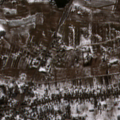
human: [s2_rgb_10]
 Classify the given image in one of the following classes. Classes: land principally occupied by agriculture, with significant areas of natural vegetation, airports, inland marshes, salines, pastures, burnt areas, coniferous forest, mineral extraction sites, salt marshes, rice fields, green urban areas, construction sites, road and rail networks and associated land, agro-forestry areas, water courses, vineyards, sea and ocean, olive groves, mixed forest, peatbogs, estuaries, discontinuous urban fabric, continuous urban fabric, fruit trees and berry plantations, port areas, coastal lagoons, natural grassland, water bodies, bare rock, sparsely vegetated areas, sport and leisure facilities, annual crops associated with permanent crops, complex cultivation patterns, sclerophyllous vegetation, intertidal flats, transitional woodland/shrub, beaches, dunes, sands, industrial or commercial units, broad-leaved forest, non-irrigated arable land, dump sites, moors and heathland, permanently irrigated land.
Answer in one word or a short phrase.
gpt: discontinuous urban fabric, non-irrigated arable land, complex cultivation patterns, transitional woodland/shrub